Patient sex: F
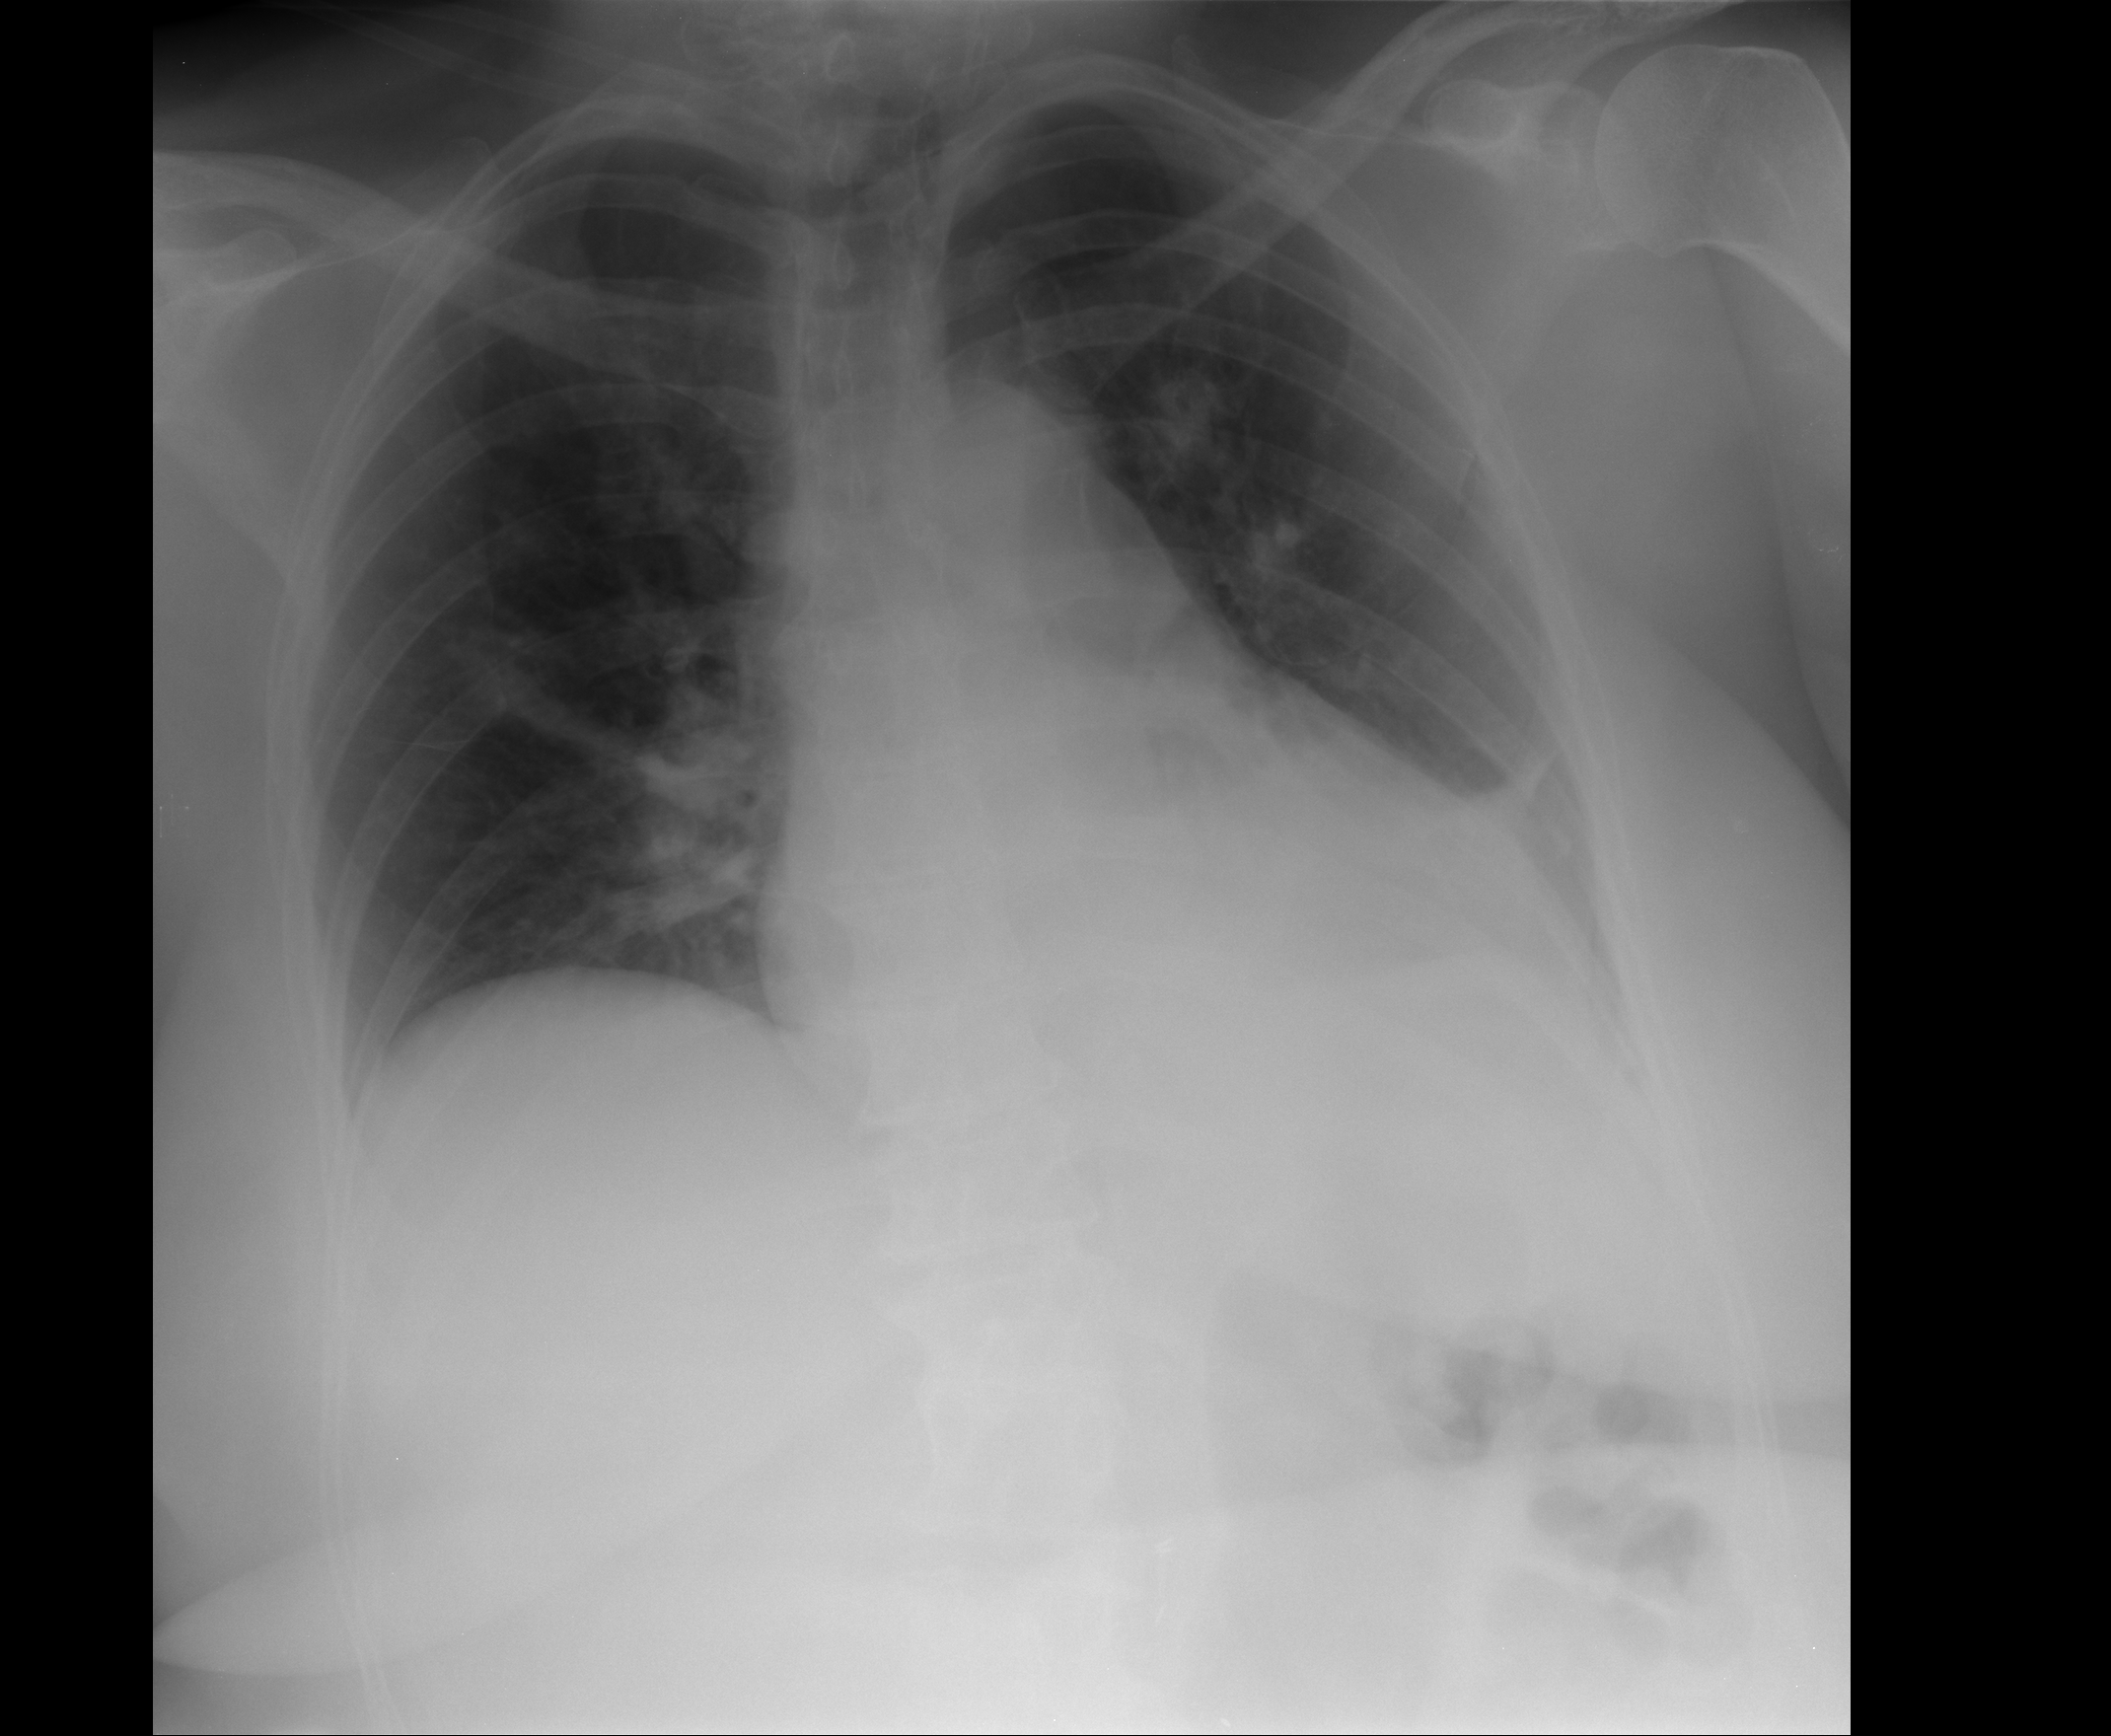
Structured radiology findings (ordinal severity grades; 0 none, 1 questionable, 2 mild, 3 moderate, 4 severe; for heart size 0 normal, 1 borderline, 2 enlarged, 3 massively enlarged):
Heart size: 2
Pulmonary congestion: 2
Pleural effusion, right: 0
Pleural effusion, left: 0
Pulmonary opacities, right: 0
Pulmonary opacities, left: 0
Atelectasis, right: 0
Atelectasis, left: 2